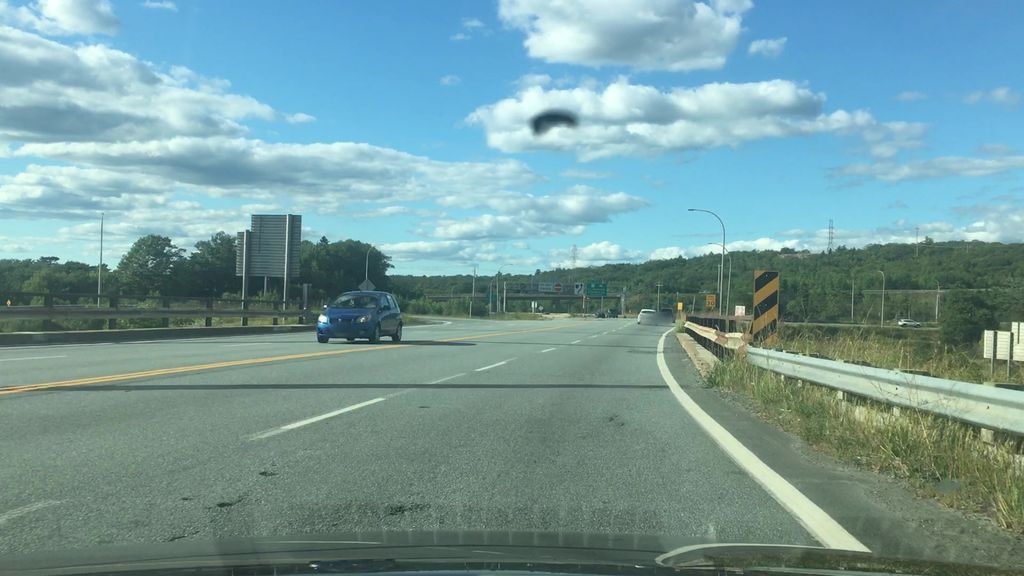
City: halifax